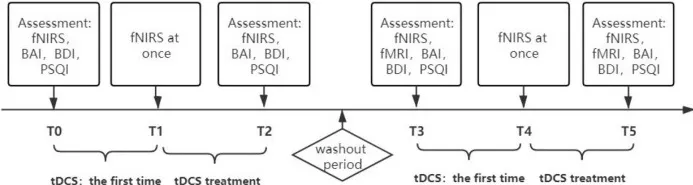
The experimental protocol.
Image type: chart (chart)